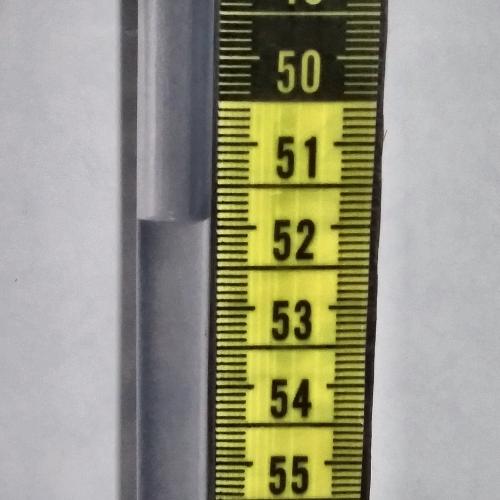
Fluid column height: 51.9 cm